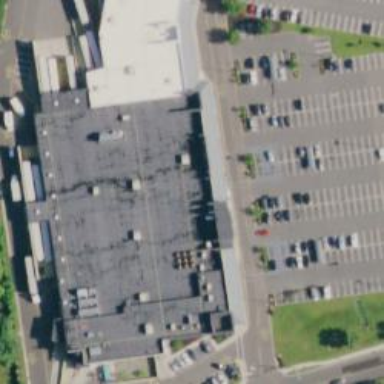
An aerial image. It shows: Supermarket.